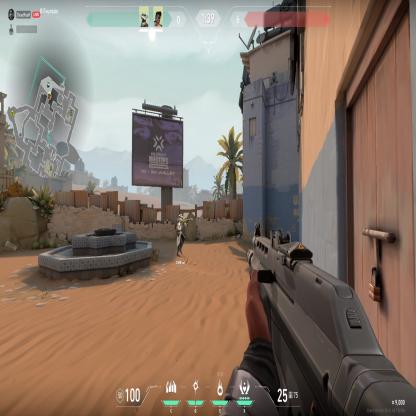
Label: teammate